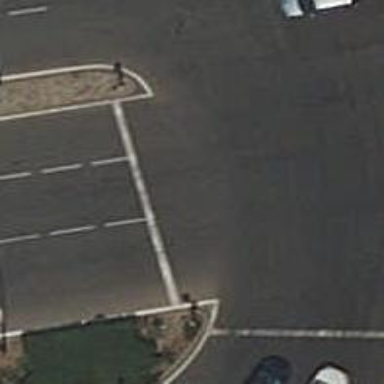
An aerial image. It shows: Road with traffic signals.